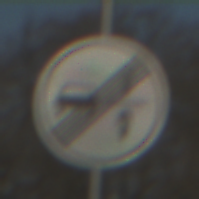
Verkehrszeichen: EndeVerbotUeberholenEinspurigeFahrzeuge
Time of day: MorningAfternoon
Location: Outdoor (Suburban)
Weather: PartlyCloudy
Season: NotSpecified
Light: Natural